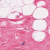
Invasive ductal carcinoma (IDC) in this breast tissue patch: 0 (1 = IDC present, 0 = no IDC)